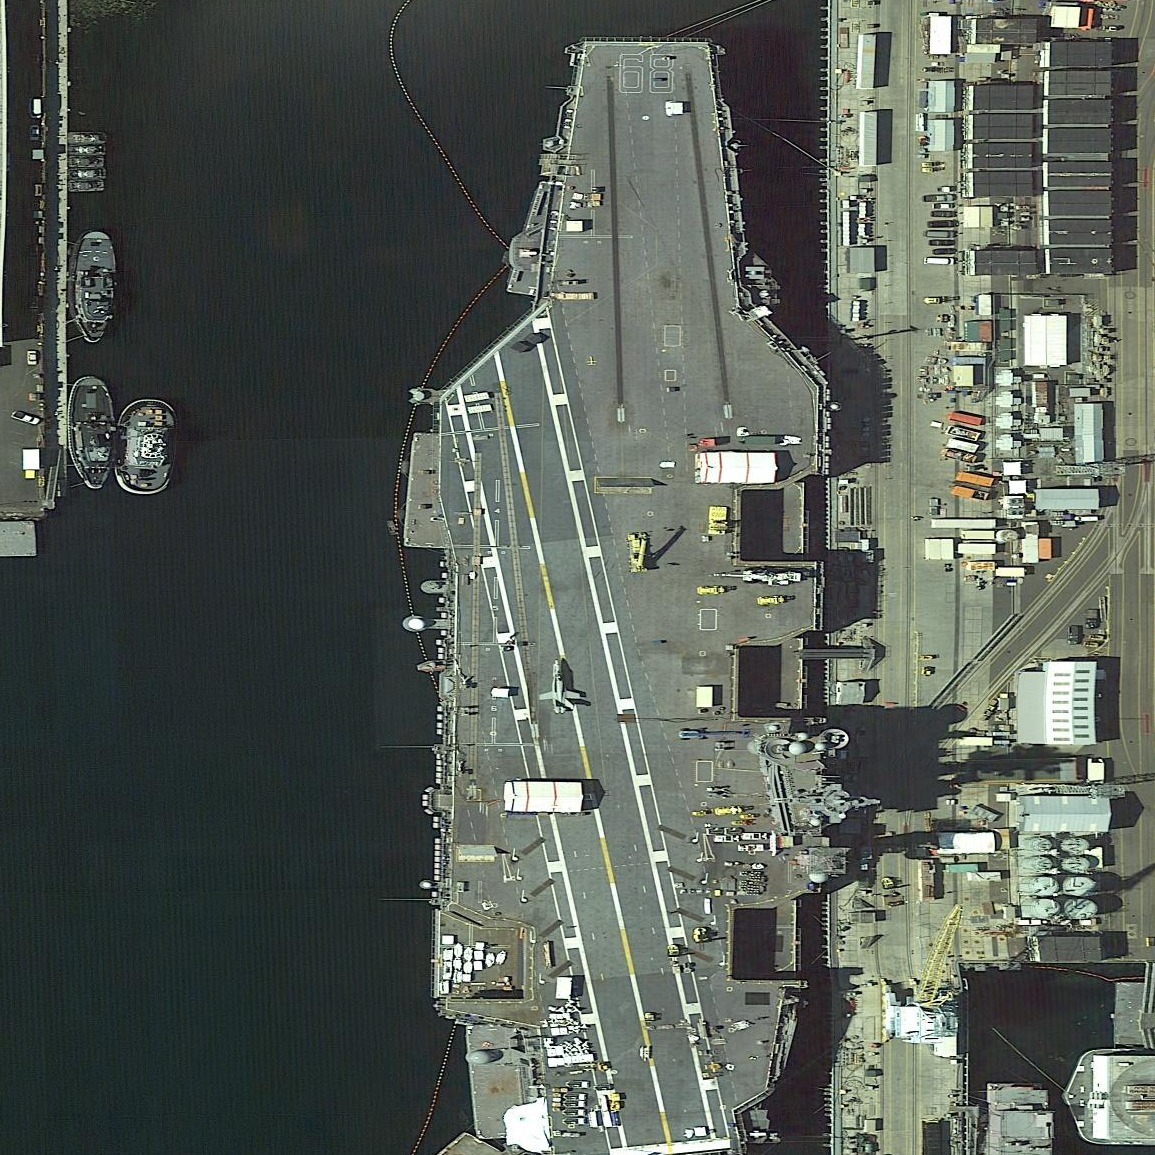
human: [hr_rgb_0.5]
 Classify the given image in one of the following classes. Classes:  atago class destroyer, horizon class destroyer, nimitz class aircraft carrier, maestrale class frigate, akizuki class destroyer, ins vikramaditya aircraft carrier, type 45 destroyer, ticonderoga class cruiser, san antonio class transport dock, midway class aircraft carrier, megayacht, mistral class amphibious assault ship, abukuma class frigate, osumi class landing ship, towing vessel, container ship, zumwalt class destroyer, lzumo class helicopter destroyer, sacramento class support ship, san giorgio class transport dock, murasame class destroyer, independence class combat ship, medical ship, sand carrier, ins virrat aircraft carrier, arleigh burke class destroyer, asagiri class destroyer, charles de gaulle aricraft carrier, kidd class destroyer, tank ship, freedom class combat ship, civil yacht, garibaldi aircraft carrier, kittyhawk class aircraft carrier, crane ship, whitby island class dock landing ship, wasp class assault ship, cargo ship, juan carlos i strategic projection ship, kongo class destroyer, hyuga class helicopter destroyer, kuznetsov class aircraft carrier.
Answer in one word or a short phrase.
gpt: Nimitz class aircraft carrier